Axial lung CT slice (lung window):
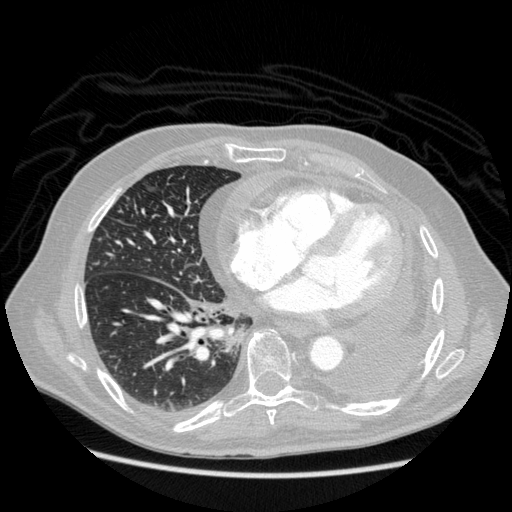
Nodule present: no